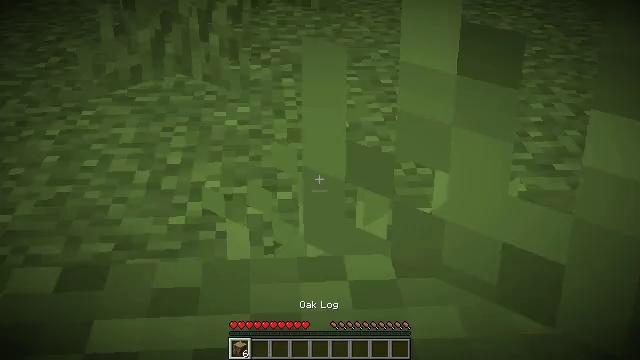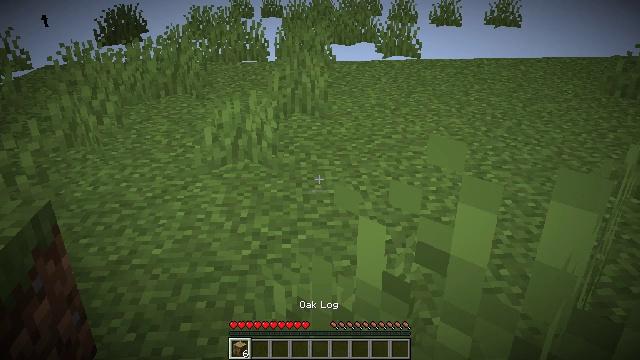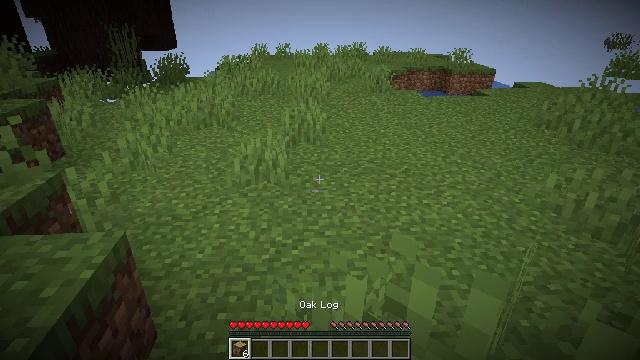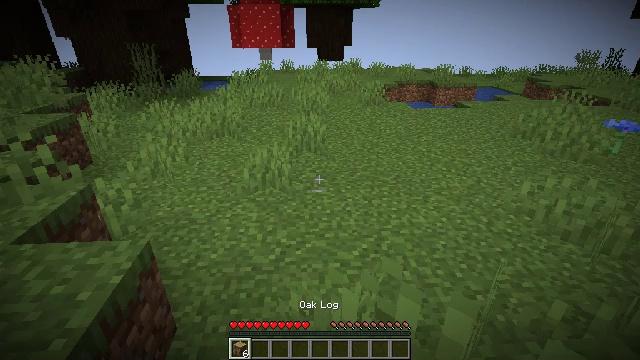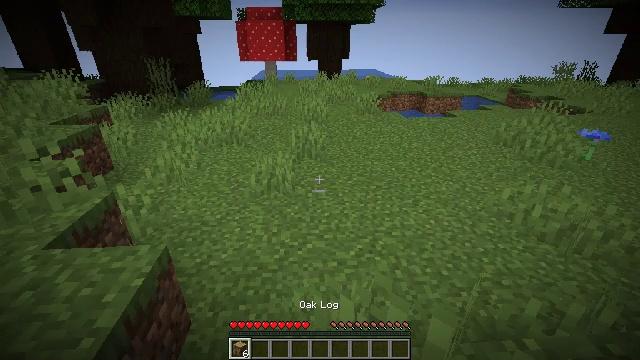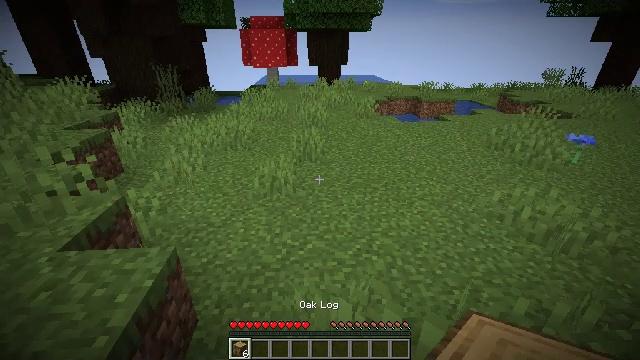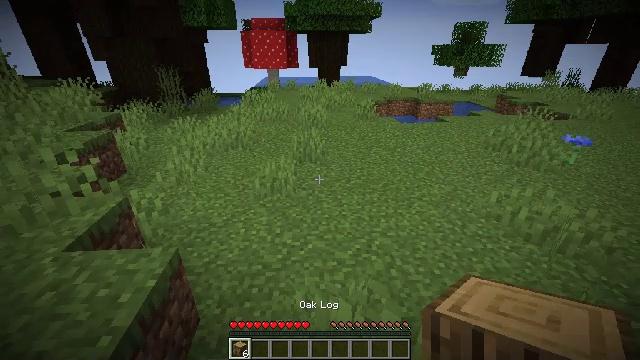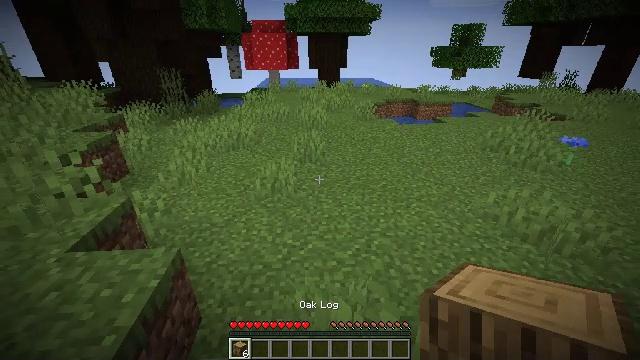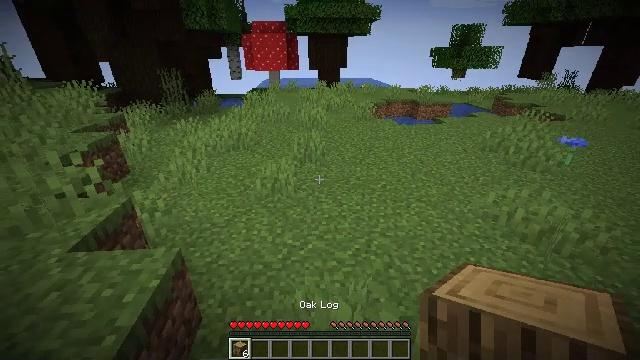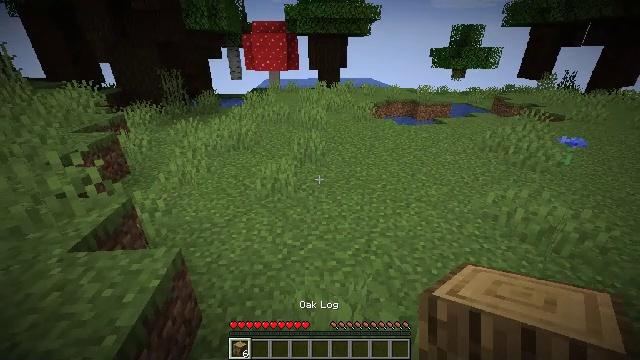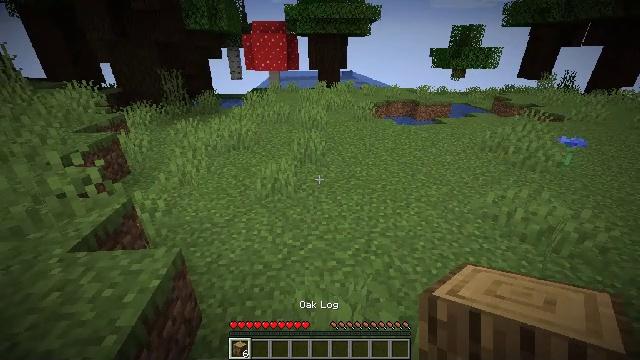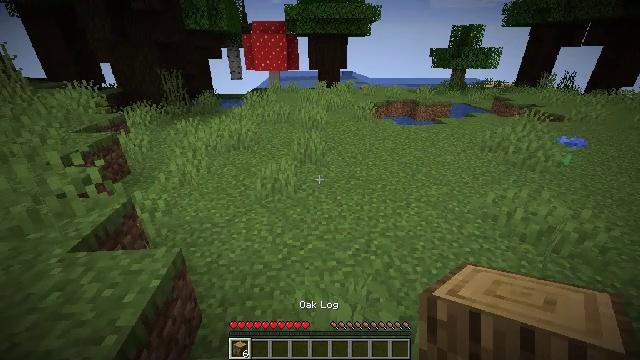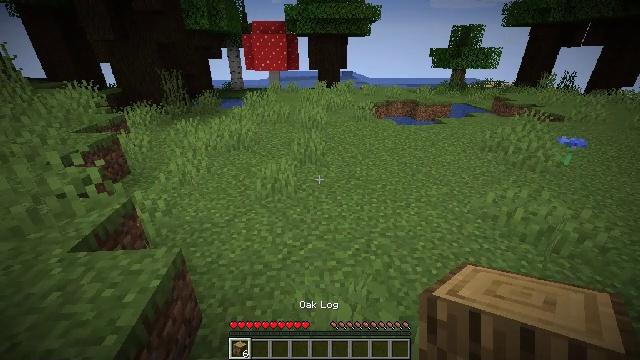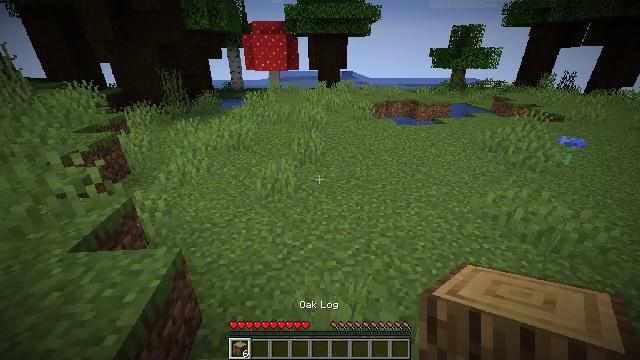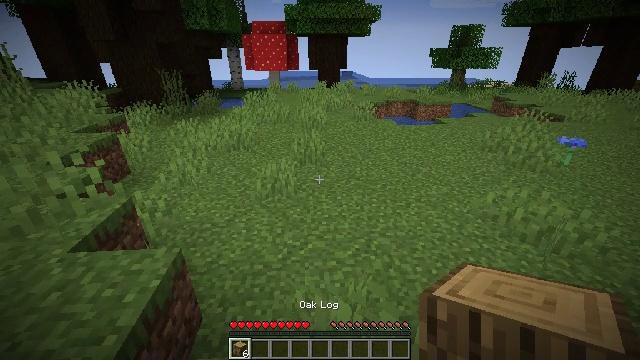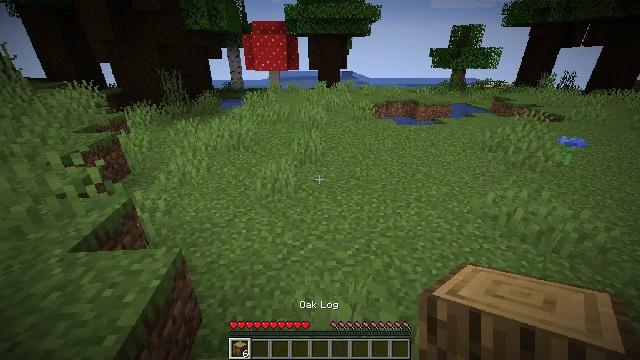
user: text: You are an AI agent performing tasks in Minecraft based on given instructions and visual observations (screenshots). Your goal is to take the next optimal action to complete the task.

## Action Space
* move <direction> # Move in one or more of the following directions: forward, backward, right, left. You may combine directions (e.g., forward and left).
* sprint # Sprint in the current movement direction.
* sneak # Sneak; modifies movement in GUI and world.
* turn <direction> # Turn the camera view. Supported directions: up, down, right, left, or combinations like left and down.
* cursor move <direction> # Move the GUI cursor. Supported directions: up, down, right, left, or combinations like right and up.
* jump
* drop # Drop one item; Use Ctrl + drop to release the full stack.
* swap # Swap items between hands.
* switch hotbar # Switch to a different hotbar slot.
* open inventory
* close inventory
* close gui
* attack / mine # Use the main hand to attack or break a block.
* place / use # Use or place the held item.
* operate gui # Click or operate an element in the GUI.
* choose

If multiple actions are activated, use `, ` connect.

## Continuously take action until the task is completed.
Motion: motion action
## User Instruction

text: Break the mushroom stem block.
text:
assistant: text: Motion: no_op
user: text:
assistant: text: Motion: no_op
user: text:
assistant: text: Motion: no_op
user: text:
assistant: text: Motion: no_op
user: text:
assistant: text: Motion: no_op
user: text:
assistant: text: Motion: no_op
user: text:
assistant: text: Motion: no_op
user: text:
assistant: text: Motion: no_op
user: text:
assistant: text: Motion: no_op
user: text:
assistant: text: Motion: no_op
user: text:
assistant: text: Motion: no_op
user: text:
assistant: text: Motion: no_op
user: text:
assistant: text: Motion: no_op
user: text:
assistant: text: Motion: no_op
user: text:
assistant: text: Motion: no_op
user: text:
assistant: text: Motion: no_op
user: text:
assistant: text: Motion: no_op
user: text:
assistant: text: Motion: no_op
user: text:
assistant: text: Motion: no_op
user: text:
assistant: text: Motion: no_op
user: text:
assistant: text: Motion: no_op
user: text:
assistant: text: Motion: turn left and down
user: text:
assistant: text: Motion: turn left and down
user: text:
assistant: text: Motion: turn left and down
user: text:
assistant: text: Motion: no_op
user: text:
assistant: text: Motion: no_op
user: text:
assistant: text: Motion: move forward
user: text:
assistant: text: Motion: move forward, turn right and up
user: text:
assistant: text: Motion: move forward, turn right and up
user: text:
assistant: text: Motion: move forward